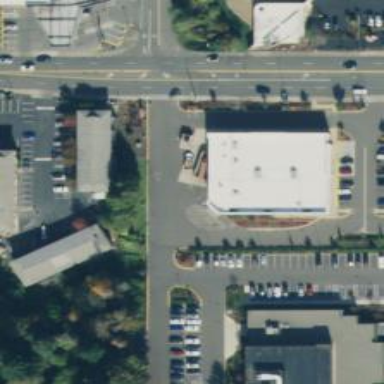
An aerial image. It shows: Pharmacy providing healthcare services.